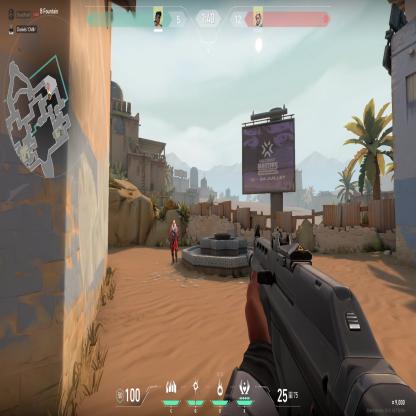
Label: enemy